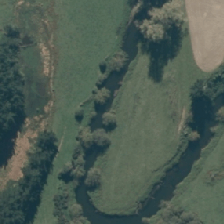
Land cover: deciduous_hardwood